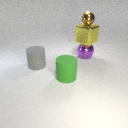
large yellow metal cube above large purple metal sphere